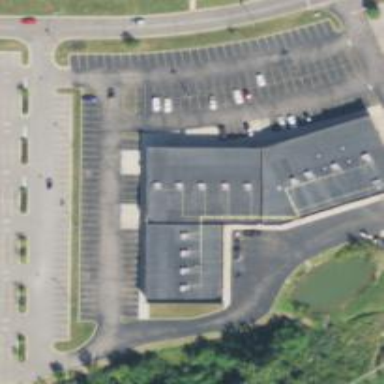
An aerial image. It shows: Healthcare clinic.